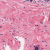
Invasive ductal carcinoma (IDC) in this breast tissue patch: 0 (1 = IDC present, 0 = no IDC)